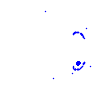
Particle: pion